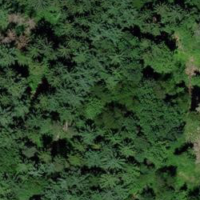
EUNIS habitat code: 44
Species observed at this site:
Fagus sylvatica
Acer pseudoplatanus
Sorbus aucuparia